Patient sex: M
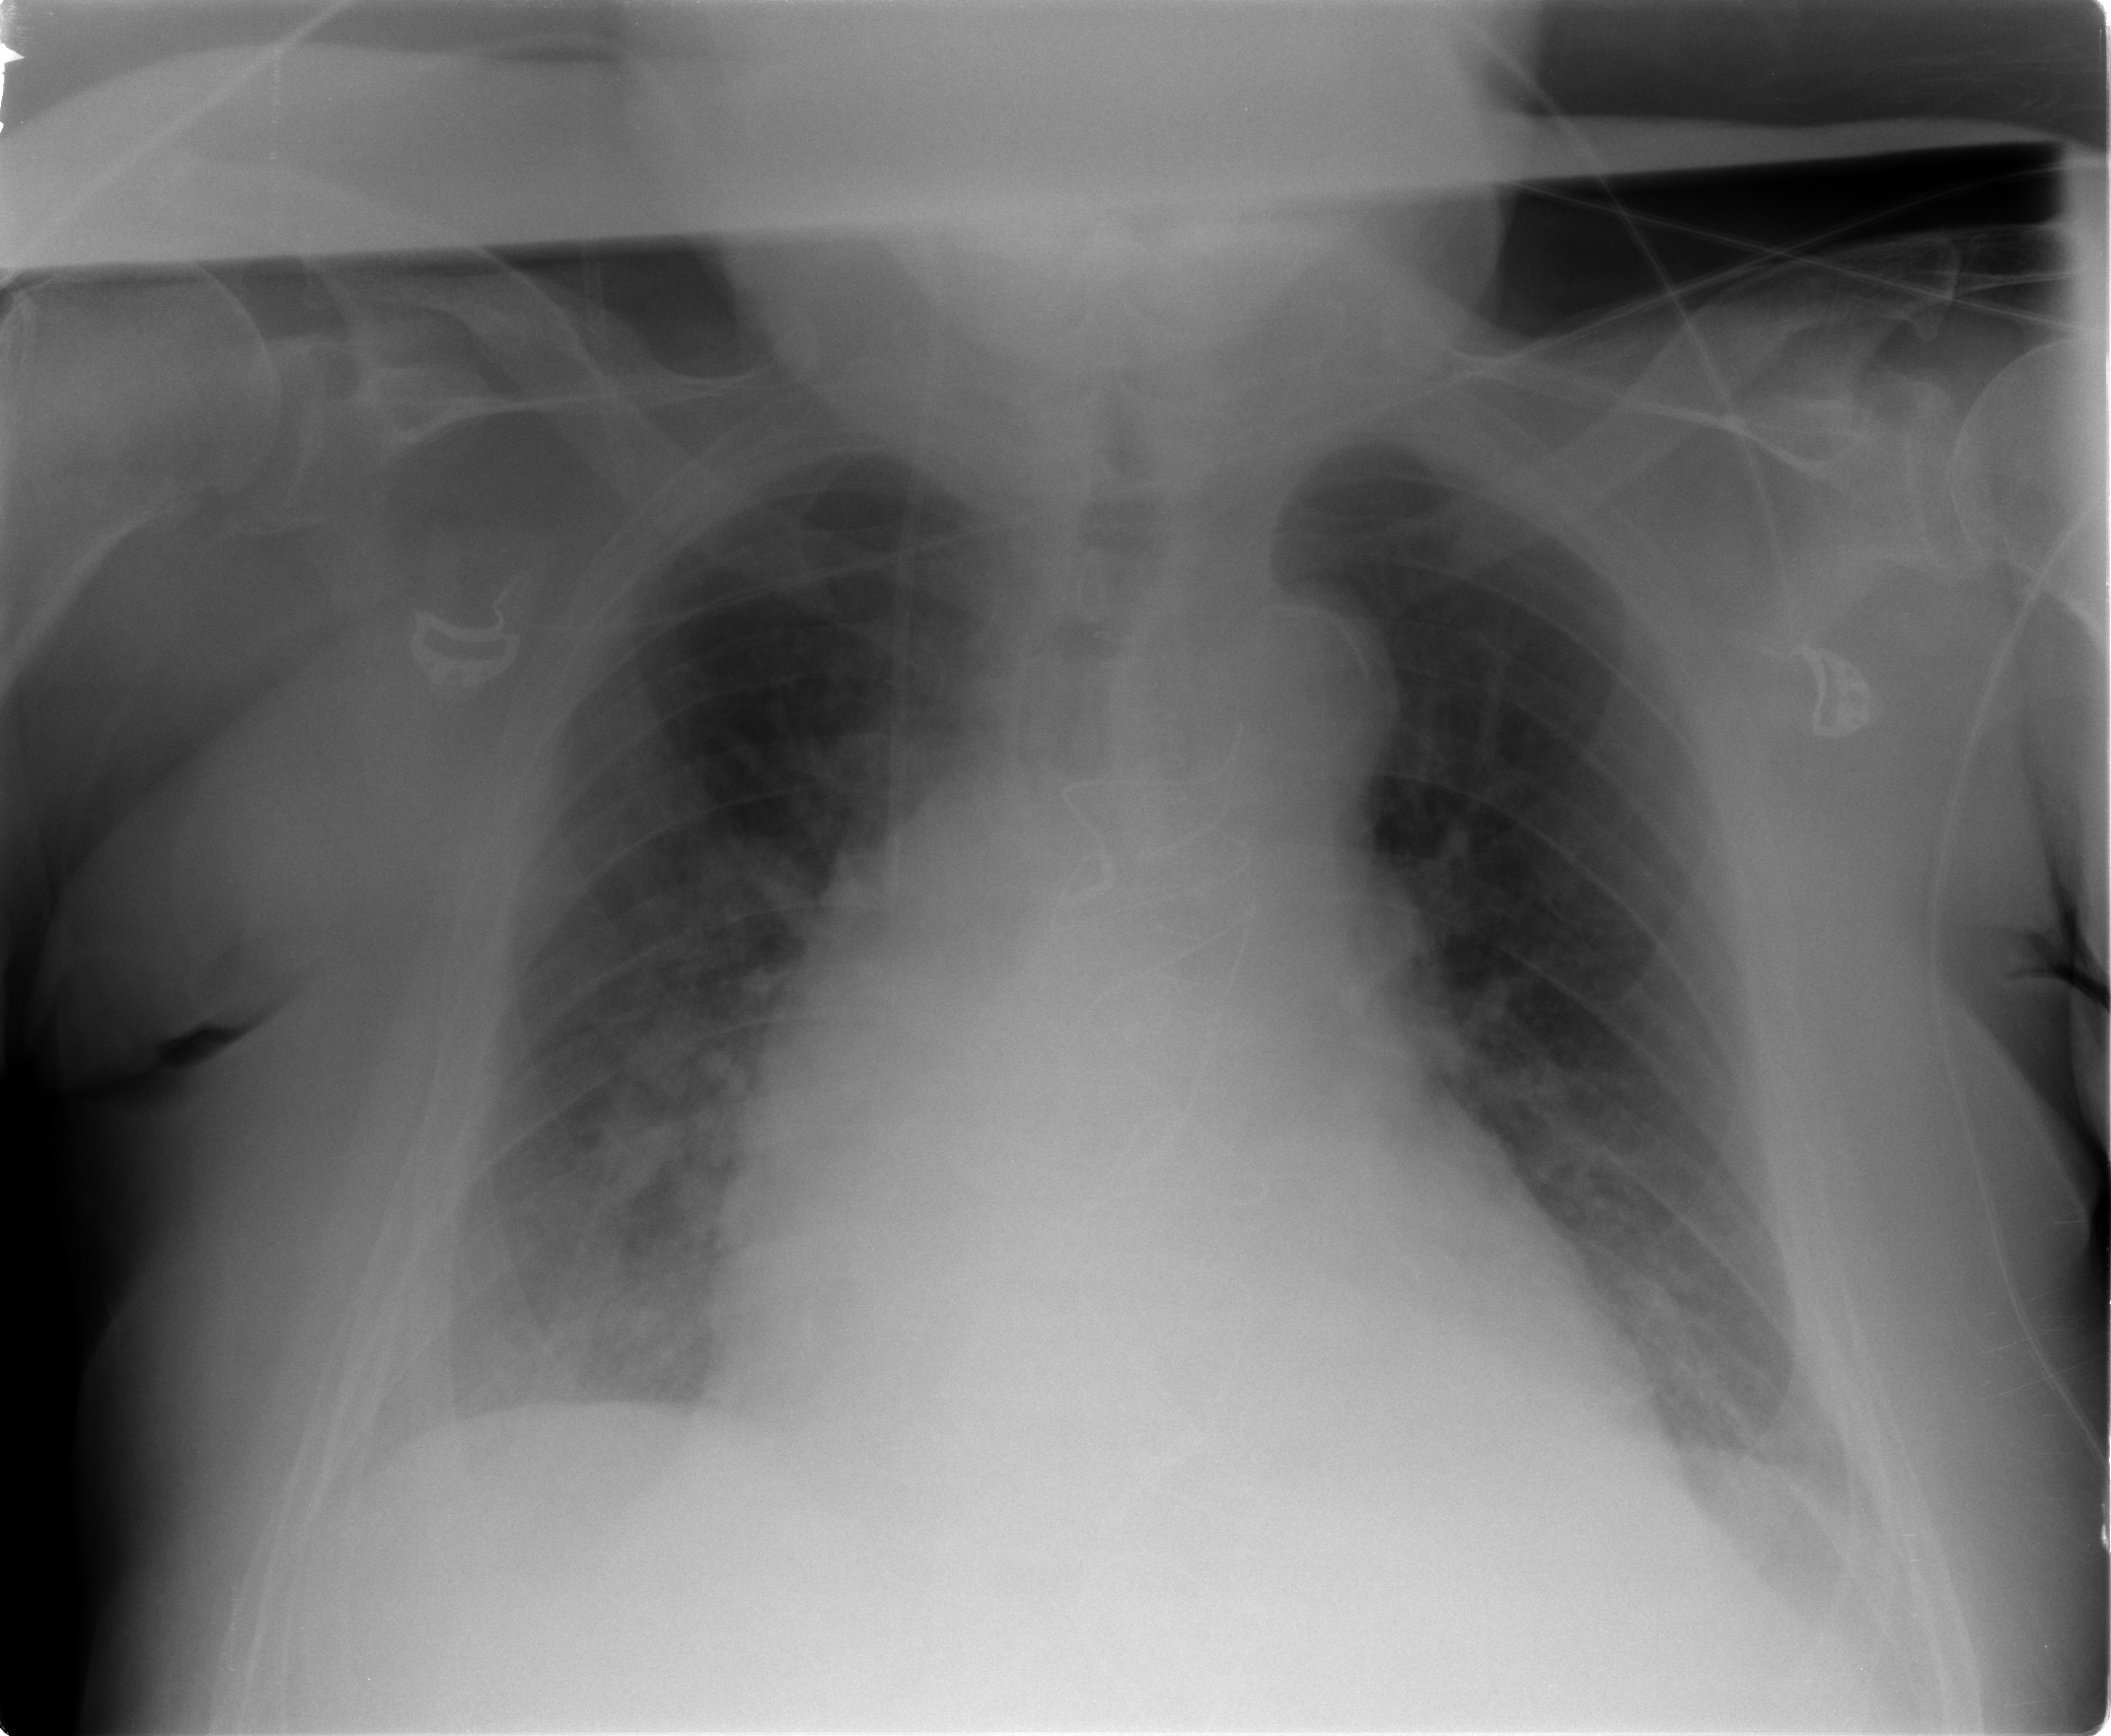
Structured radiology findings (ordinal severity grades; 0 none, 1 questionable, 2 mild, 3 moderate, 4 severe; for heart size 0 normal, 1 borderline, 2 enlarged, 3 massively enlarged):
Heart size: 3
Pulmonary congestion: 2
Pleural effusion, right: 2
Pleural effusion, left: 2
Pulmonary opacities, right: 0
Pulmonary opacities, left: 0
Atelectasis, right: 2
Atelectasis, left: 2